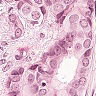
Metastatic tissue present: yes